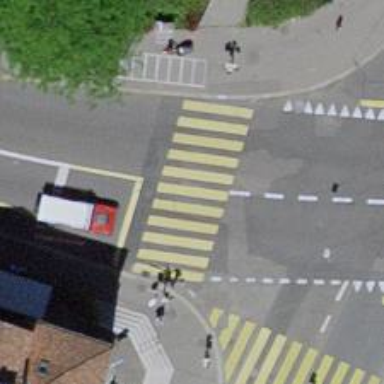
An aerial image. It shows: Crossing equipped with traffic signals. It is zebra crossing.